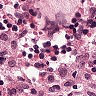
Metastatic tissue present: no